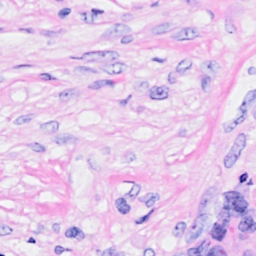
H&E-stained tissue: Breast